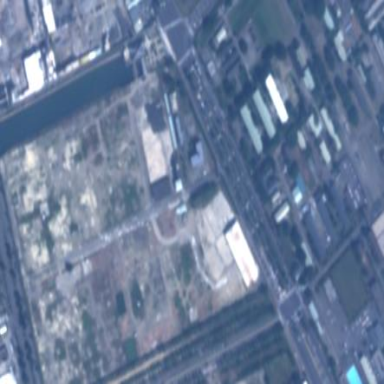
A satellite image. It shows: Brownfield site.